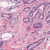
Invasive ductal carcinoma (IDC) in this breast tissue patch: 1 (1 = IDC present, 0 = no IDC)